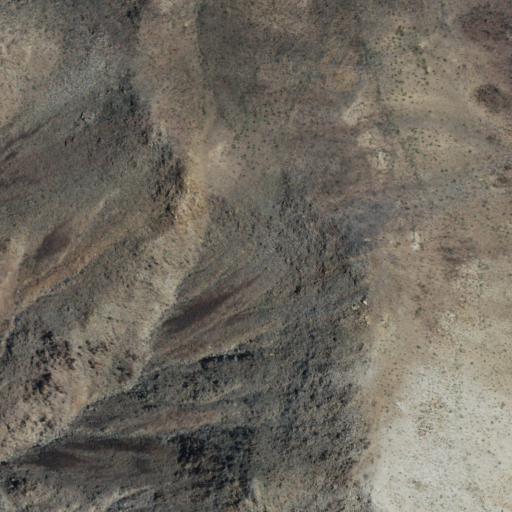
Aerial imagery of mountain in California named Pinto Mountain containing shrub and grassland